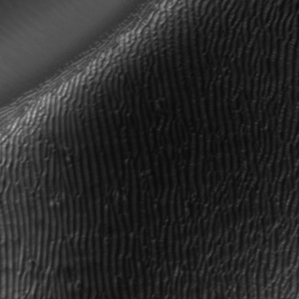
Label: frost